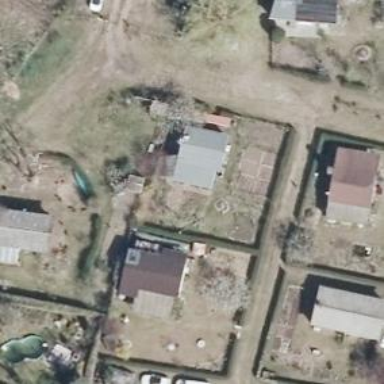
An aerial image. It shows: Allotments area.